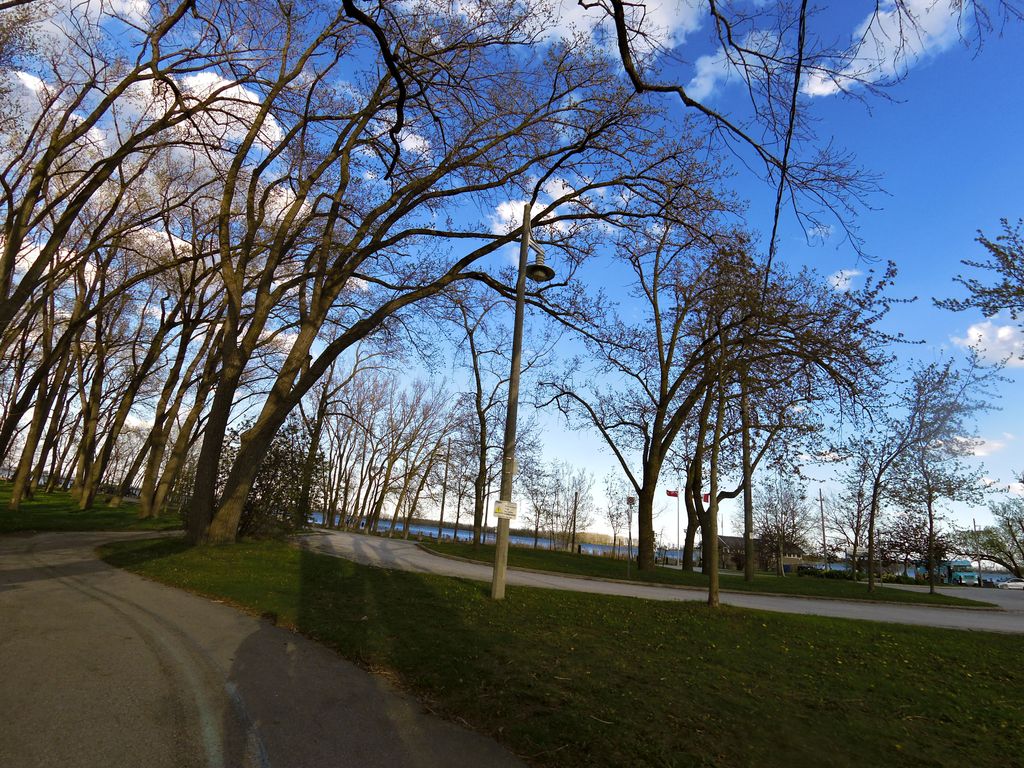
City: toronto